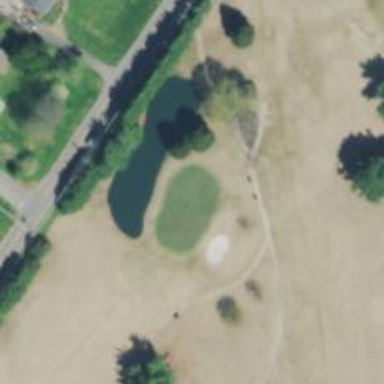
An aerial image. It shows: View of golf hole.